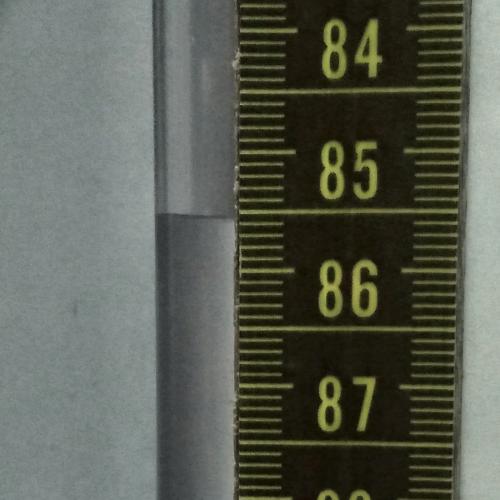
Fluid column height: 85.6 cm